Question: I have tried most basic instruction "mov ax,B006H" and got the error message

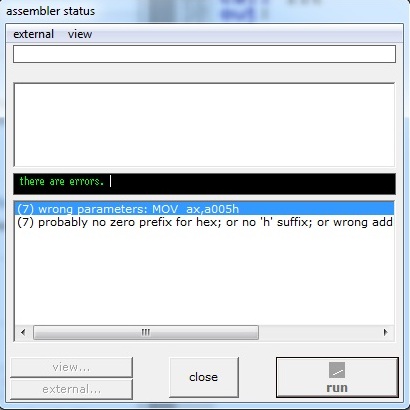
Answer: Hexadecimal numbers must start with a digit. That is why so many hex constants start with a leading zero.
This will work:
'''
mov ax, 0b006h
'''